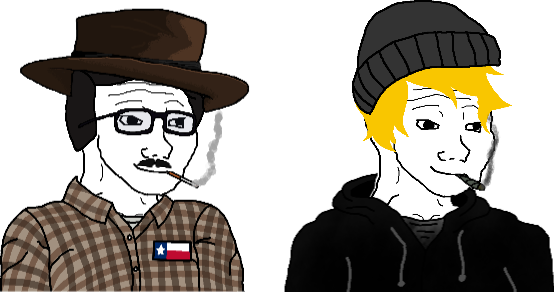
Label: 5_Doomer